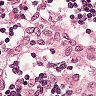
Metastatic tissue present: no